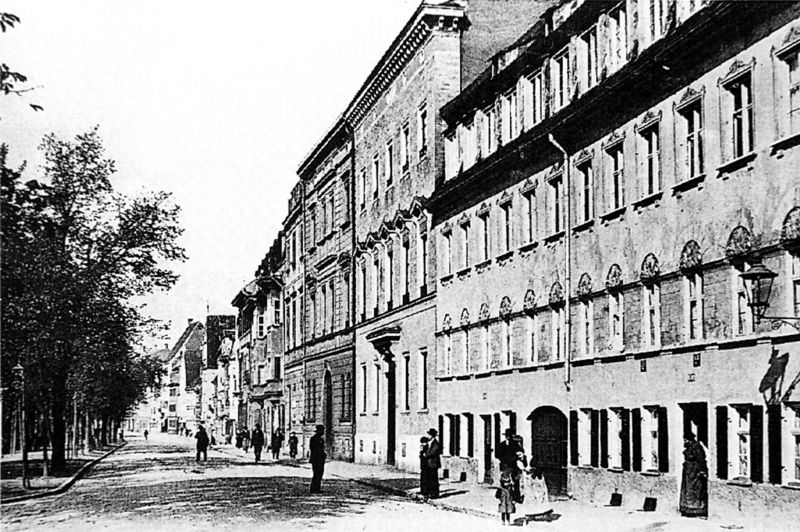
Titel: Oberer Graben in Augsburg mit Wohnhaus Forster von Süden (Foto um 1900)
Künstler: Franz Jakob Kreuter
Standort: Augsburg
Institution: Staats- und Stadtbibliothek
Schlagwörter: baum, blätter, himmel, laub, mann, schatten, weiß, bäume, frauen, menschen, mädchen, stadt, zola, fenster, frau, fussgänger, grau, holz, hut, hüte, laterne, licht, männer, paris, schwarz, strasse, szene, tür, dach, gebäude, haus, park, weg, leute, stein, häuser, busch, sonne, kind, wald, fensterläden, kinder, bogen, fassade, fassaden, passanten, pflaster, türen, mittag, giebel, allee, rand, rad, stämme, wohnung, foto, fotografie, photographie, eingang, berlin, bürgersteig, gehsteig, passant, palazzi, gauben, asphalt, gehweg, polizist, schwarzweiß, gendarm, fahrrad, photo, tore, fensterreihen, sims, gesims, vorderansicht, alle, spaziergänger, fotographie, fahhrad, radfahrer, fot, erwachsene, wohnungen, häuserzeile, mietshäuser, häuserfront, fotografoe, nachkriegszeit, fotografei, gintergrund, mizzag, reihenhäuser, bäme, bäumen, himmek, weißgrau, 19. jahrhundert, häuserreiche, w busch, volljährige, fotgraphie, bordkante